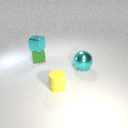
large cyan metal sphere behind small yellow rubber cylinder